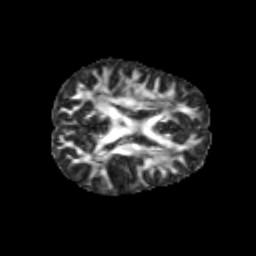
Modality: FA
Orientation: axial
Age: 11
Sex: male
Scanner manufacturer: siemens
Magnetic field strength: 3 T
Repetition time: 3.8 s
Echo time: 0.07 s